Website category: sports
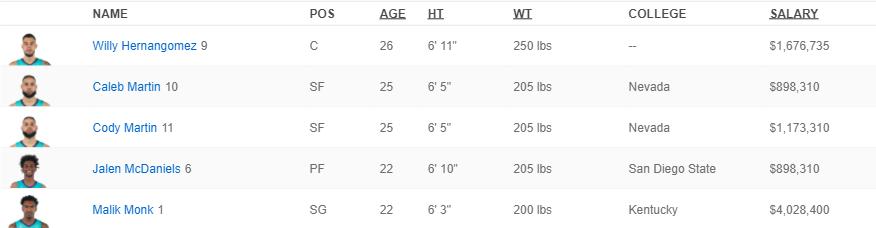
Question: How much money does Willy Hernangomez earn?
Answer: $1,676,735

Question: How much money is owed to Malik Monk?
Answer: $4,028,400

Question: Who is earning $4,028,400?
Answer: Malik Monk

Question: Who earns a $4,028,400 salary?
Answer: Malik Monk

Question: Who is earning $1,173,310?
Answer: Cody Martin

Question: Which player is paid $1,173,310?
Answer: Cody Martin

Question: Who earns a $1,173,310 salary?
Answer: Cody Martin

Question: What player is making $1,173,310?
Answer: Cody Martin

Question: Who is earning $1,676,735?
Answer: Willy Hernangomez

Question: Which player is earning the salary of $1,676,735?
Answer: Willy Hernangomez

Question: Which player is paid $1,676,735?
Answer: Willy Hernangomez

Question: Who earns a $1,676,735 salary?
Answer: Willy Hernangomez

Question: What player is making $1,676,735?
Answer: Willy Hernangomez

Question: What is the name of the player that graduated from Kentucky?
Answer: Malik Monk

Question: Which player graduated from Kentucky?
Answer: Malik Monk

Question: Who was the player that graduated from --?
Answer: Willy Hernangomez

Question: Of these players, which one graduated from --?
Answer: Willy Hernangomez

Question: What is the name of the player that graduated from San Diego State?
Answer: Jalen McDaniels

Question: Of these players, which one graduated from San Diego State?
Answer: Jalen McDaniels